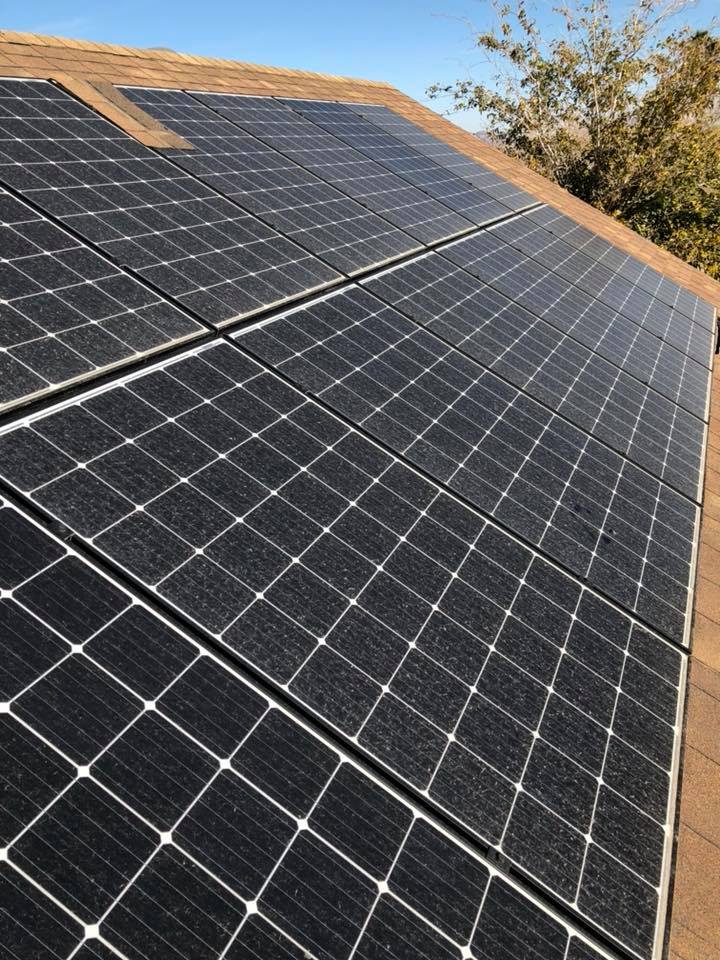
Label: Dusty